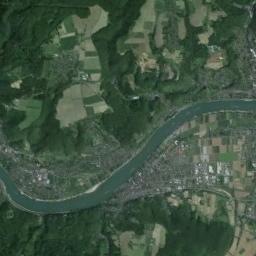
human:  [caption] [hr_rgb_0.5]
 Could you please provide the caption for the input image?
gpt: A curvy, Light green river with green and tan mixed fields on both sides, Green forests, And a bustling city .

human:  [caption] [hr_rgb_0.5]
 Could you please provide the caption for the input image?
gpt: There are many trees around the river .

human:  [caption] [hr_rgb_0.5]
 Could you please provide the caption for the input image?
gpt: The dark green river is flanked by some fields and residential areas .

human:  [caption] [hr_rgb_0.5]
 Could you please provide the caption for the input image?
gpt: The river goes through farmland and trees .

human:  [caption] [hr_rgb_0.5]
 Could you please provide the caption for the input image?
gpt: There are many farmlands and green trees near the river .